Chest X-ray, AP view. Patient: 31 years old, sex M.
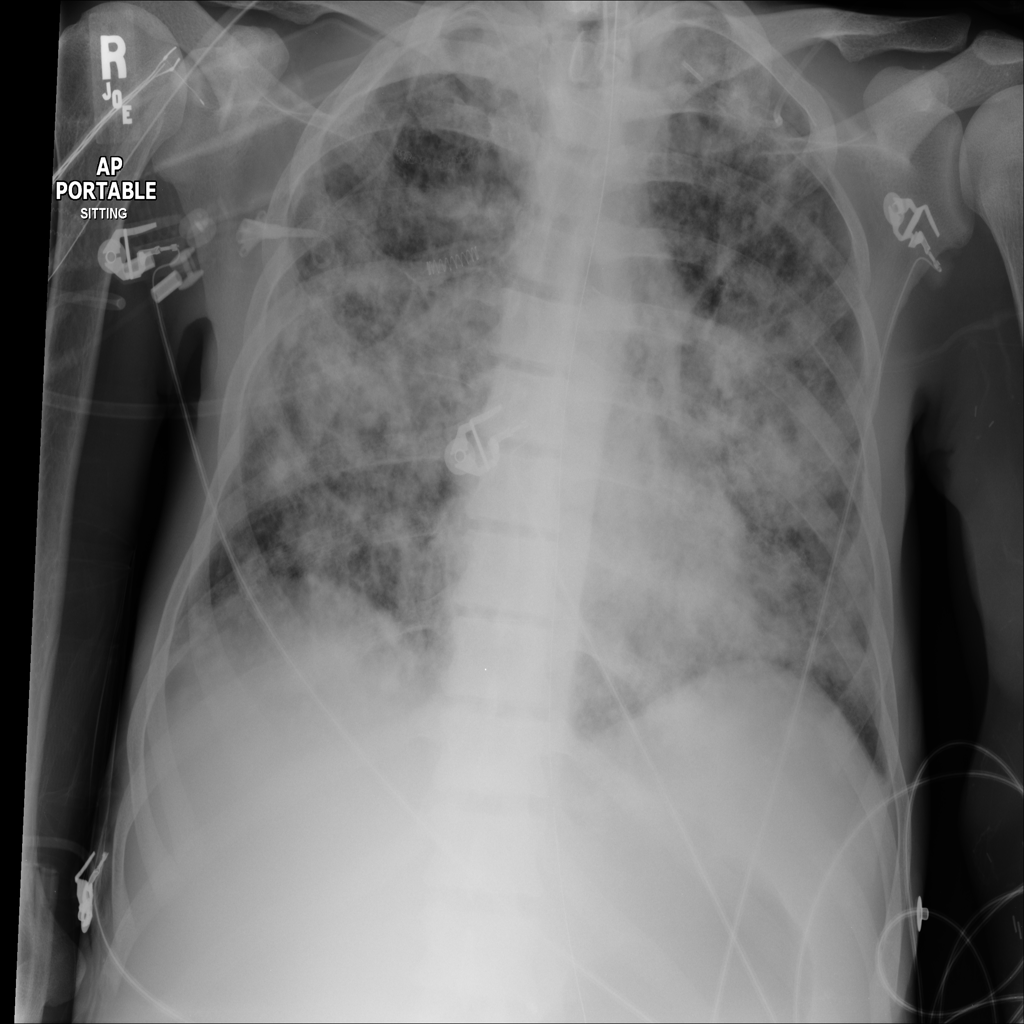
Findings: Infiltration